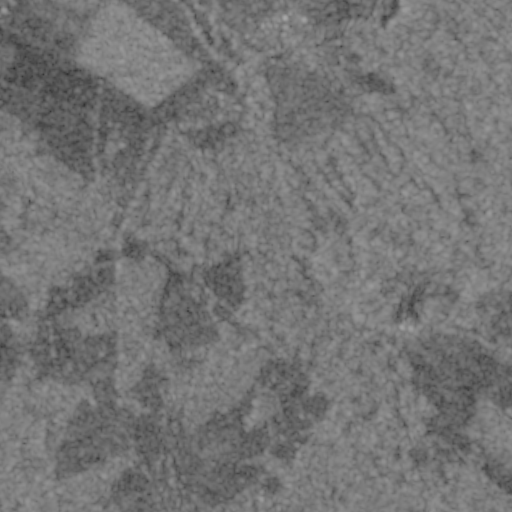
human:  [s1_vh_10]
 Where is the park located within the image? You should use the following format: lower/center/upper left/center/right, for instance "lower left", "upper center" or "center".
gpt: The park is located in the upper right of the image.
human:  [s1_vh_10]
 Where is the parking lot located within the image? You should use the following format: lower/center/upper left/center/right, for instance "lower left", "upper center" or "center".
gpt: The parking lot is located in the center right of the image.
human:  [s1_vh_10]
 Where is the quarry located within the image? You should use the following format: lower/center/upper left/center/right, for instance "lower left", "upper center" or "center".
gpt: The quarry is located in the lower right of the image.
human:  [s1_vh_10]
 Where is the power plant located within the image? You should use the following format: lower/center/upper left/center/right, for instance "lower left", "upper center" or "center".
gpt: There is no power plant in the image.

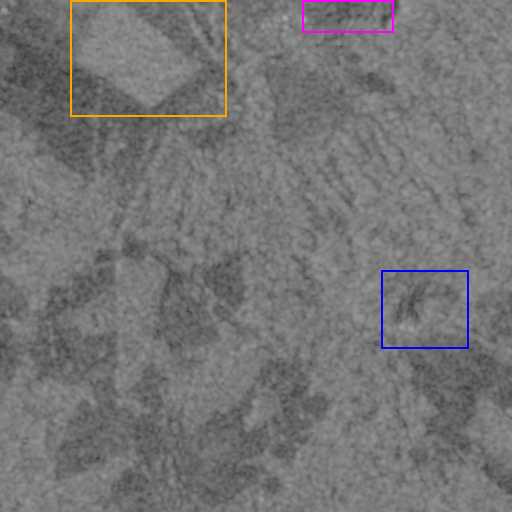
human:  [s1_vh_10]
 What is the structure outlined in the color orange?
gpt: The structure outlined in orange is a crop field.
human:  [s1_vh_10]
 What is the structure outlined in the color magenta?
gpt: The structure outlined in magenta is a park.
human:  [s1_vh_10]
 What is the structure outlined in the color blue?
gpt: The structure outlined in blue is a quarry.
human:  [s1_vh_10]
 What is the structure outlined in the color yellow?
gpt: There is no yellow outline.